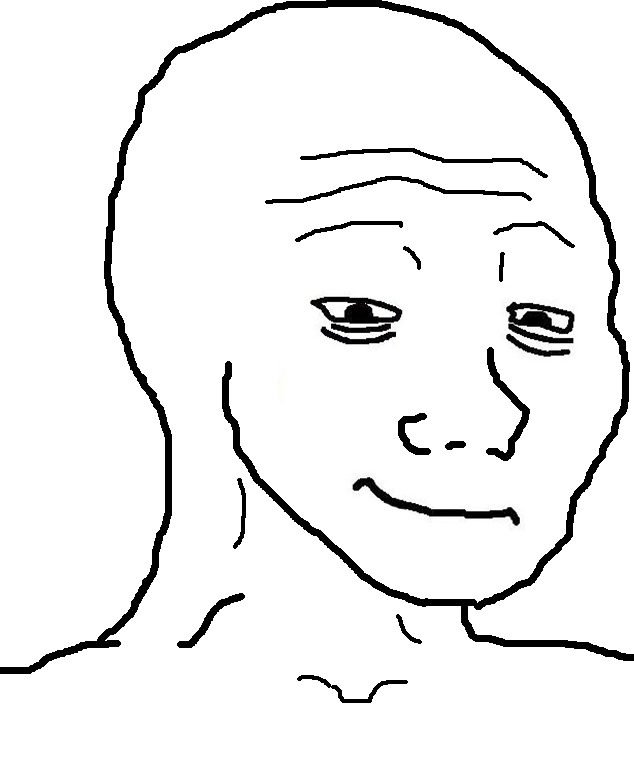
Label: 5_Tired_Wojak